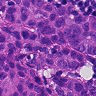
Metastatic tissue present: yes